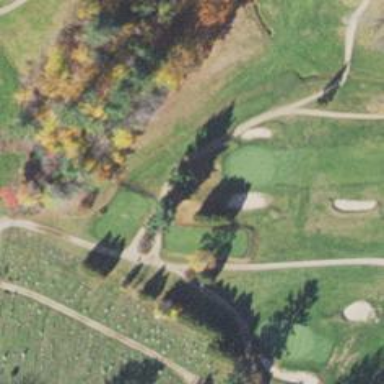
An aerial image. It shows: Service road designated as golf cart path.